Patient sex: F
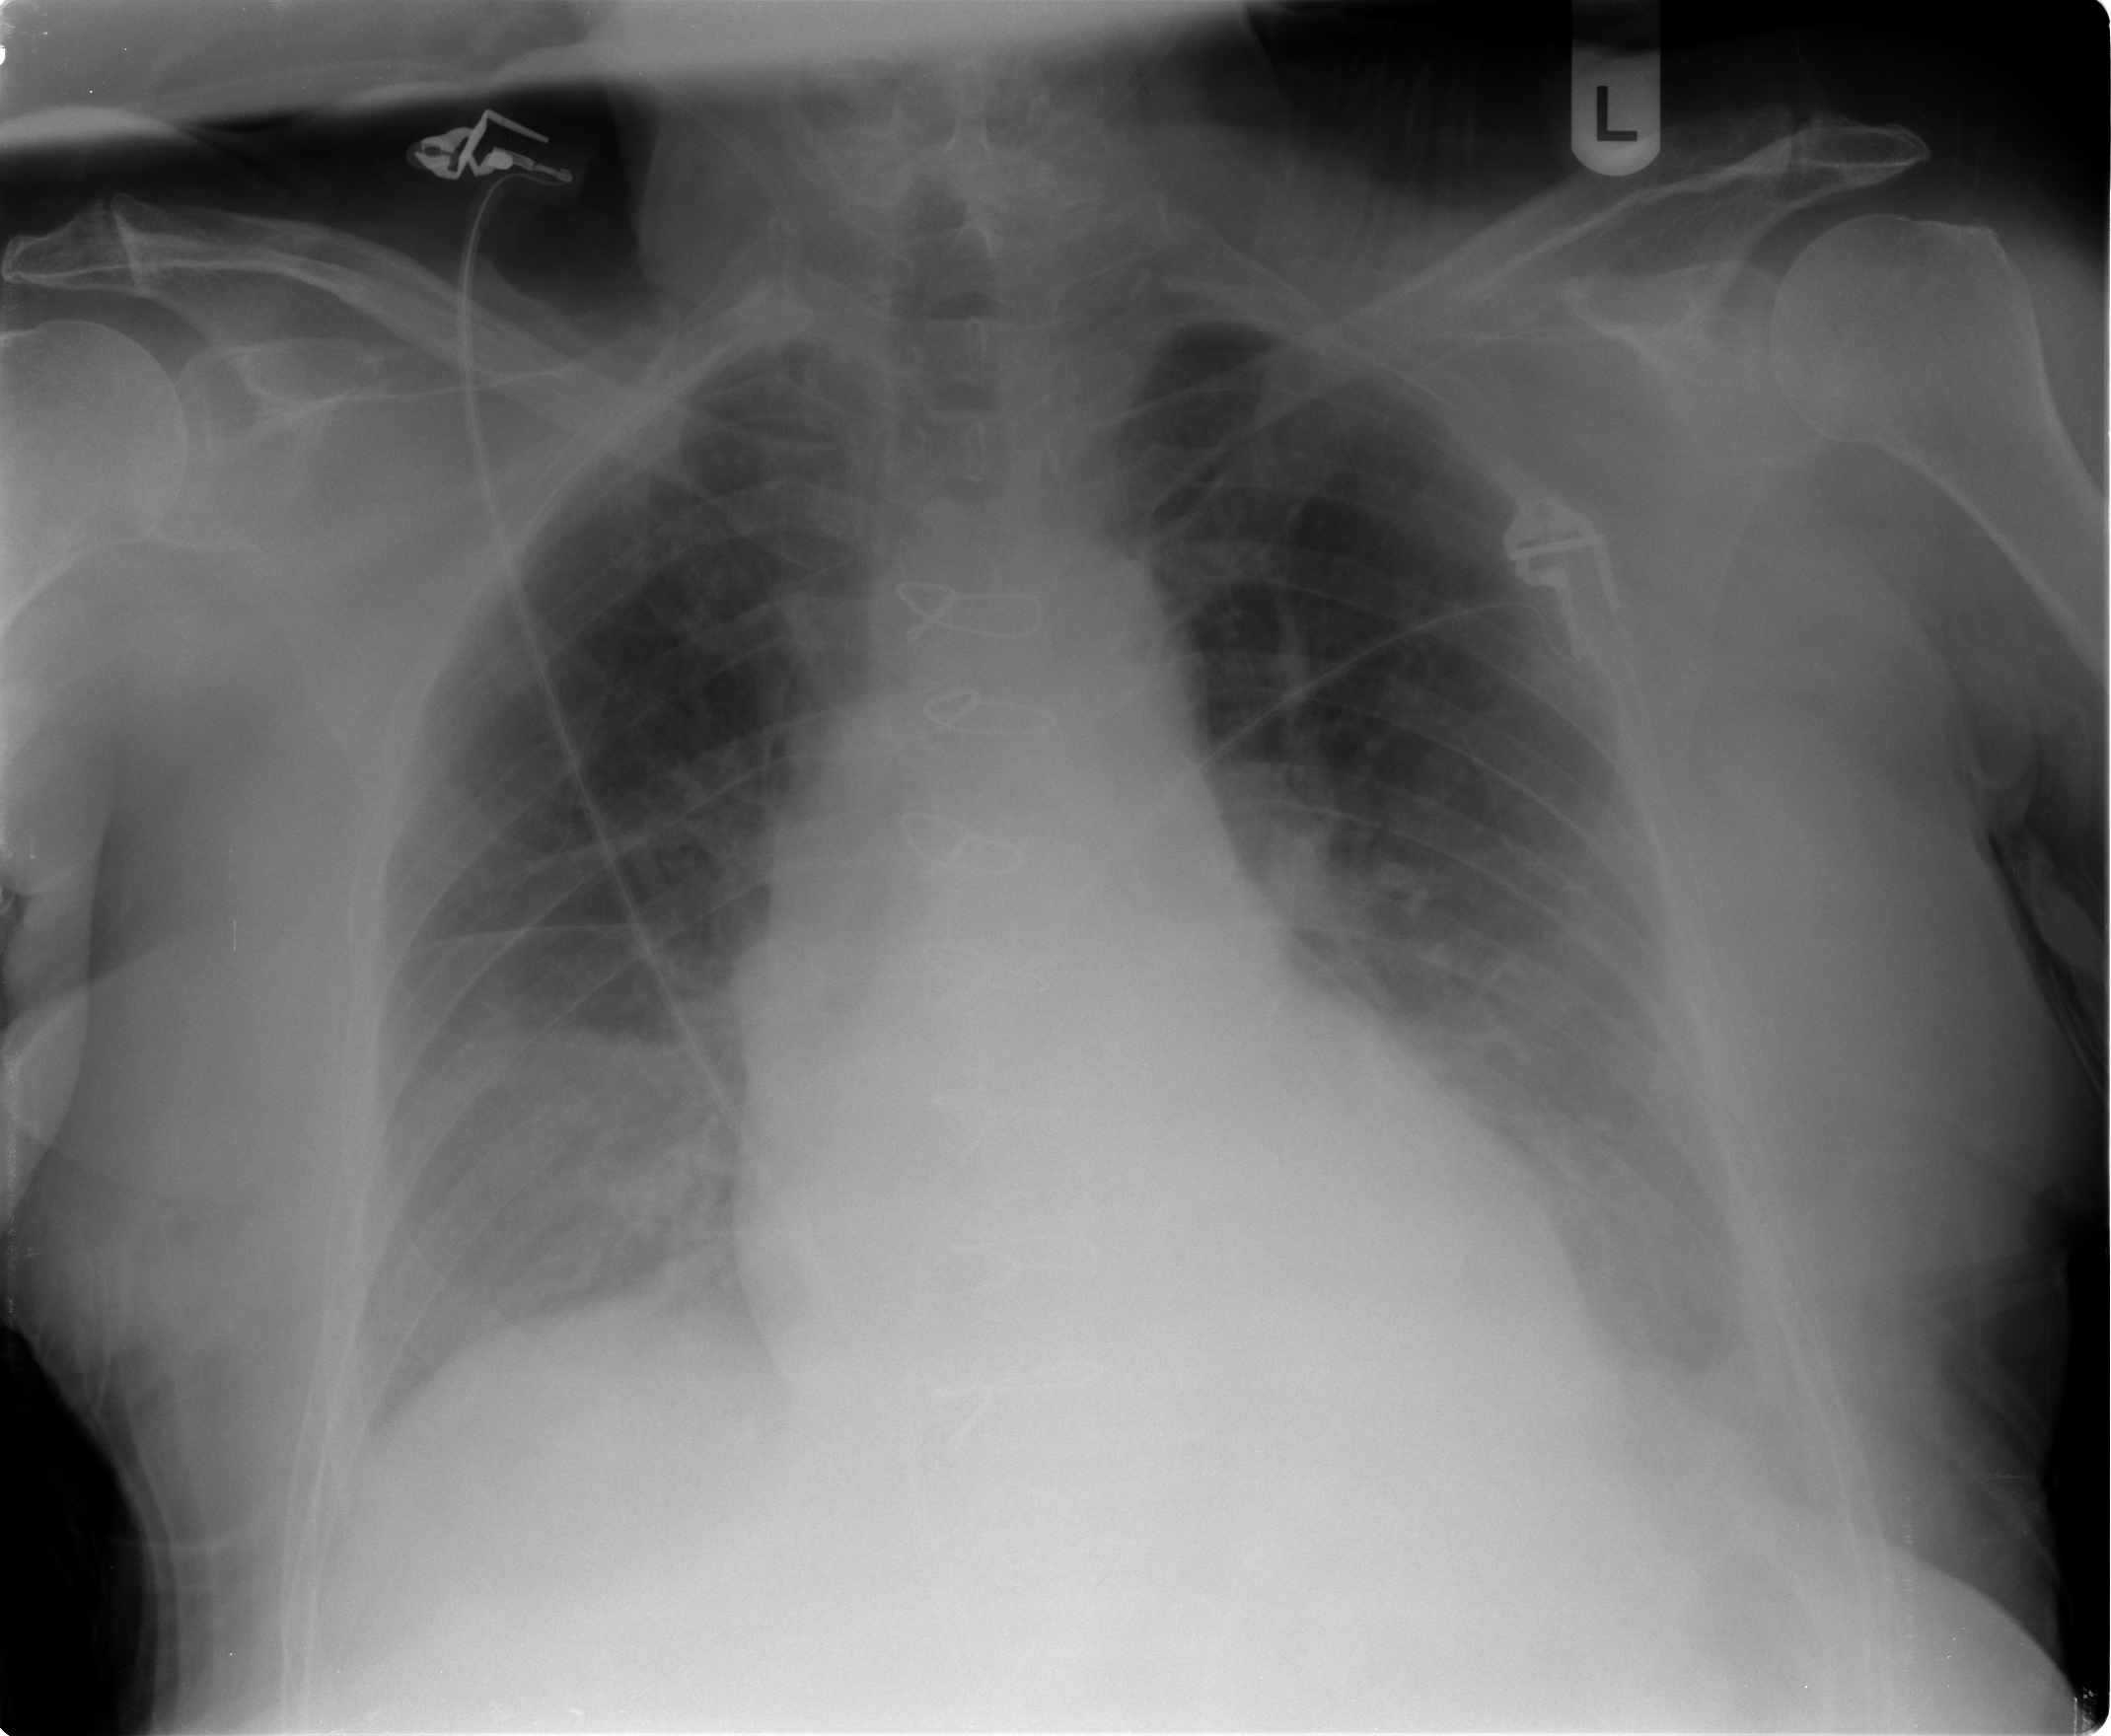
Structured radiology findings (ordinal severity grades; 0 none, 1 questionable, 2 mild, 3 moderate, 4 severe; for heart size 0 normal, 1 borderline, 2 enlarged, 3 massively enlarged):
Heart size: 2
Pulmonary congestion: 0
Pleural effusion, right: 2
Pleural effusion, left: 2
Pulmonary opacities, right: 1
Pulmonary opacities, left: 0
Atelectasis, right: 2
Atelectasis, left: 2